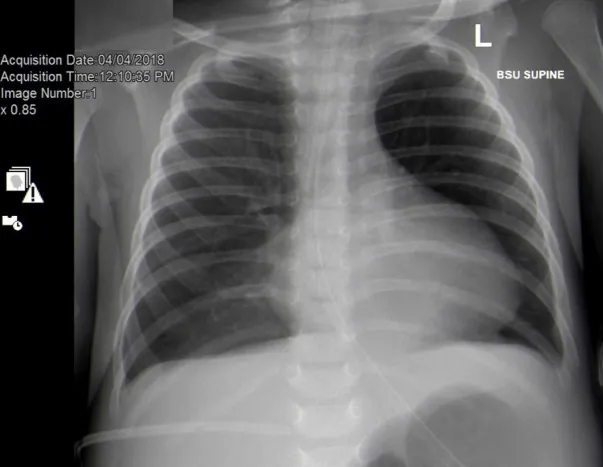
Chest X-ray, showing poor visualisation of the airway and hyperinflation.
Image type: radiology (x_ray)